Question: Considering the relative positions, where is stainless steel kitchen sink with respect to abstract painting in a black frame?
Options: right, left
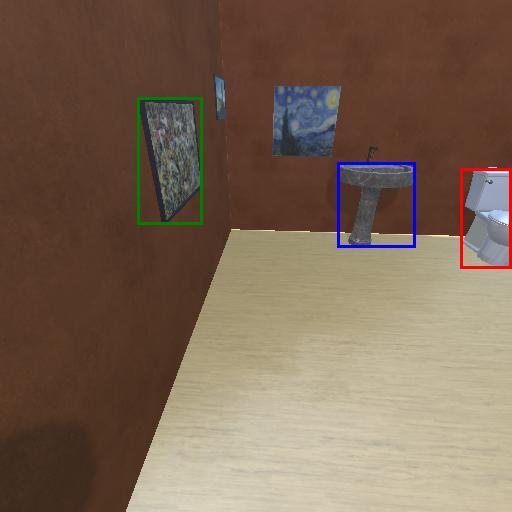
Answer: right